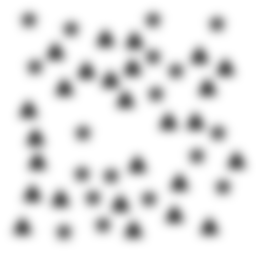
Squares: 0
Triangles: 26
Stars: 18
Total shapes: 44